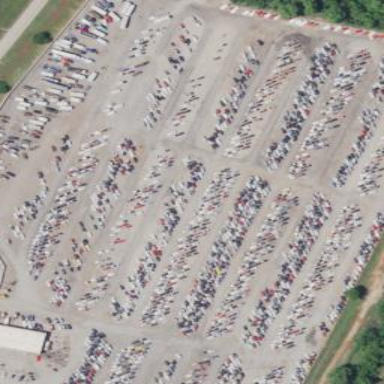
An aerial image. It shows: Industrial area designated as scrap yard.